Question: I have an object consisting of a 'TFrame', on it a 'TPanel' and on that a 'TImage'. A bitmap is assigned to the 'TImage' containing a piano roll. This frame-object is put on a 'TImage', containing an image that contains a grid. See the image for an example.

Question: Is it possible to make the frame partially transparent, so that the background image containing the grid (on the main form) is vaguely visible? Ideally the amount of transparency can be set by the user. The bitmap is 32 bit deep but experimenting with the alpha channel did not help. The panel is not strictly necessary. It is used to quickly have a border around the object. I could draw that on the image.
A small code example is added. The main unit draws a background with vertical lines. The second unit contains a TFrame and a TImage upon it that draws a horizontal line. What I would like to see is that the vertical lines partially shine thru the TFrame Image.
What I did not specify in my original question: the TFrame is part of a much bigger application and behaves independently. It would help if the transparency issue could be handled by the TFrame itself.
'''
///////////////// Main unit, on mouse click draw lines and plot TFrame
unit Unit1;
interface
uses
Windows, Messages, SysUtils, Variants, Classes, Graphics, Controls, Forms,
Dialogs, ExtCtrls,
Unit2;
type
TForm1 = class(TForm)
Image1: TImage;
procedure Image1MouseUp(Sender: TObject; Button: TMouseButton; Shift: TShiftState; X, Y: Integer);
end;
var
Form1: TForm1;
implementation
{$R *.dfm}
procedure TForm1.Image1MouseUp(Sender: TObject; Button: TMouseButton; Shift: TShiftState; X, Y: Integer);
var background: TBitmap;
f: TFrame2;
i, c: Int32;
begin
background := TBitmap.Create;
background.Height := Image1.Height;
background.Width := Image1.Width;
background.Canvas.Pen.Color := clBlack;
for i := 0 to 10 do
begin
c := i * background.Width div 10;
background.Canvas.MoveTo (c, 0);
background.Canvas.LineTo (c, background.Height);
end;
Image1.Picture.Assign (background);
Application.ProcessMessages;
f := TFrame2.Create (Self);
f.Parent := Self;
f.Top := 10;
f.Left := 10;
f.plot;
end;
end.
///////////////////Unit containing the TFrame
unit Unit2;
interface
uses
Windows, Messages, SysUtils, Variants, Classes, Graphics, Controls, Forms,
Dialogs, ExtCtrls;
type
TFrame2 = class(TFrame)
Image1: TImage;
procedure plot;
end;
implementation
{$R *.dfm}
procedure TFrame2.plot;
var bitmap: TBitmap;
begin
bitmap := TBitmap.Create;
bitmap.Height := Image1.Height;
bitmap.Width := Image1.Width;
bitmap.PixelFormat := pf32Bit;
bitmap.Canvas.MoveTo (0, bitmap.Height div 2);
bitmap.Canvas.LineTo (bitmap.Width, bitmap.Height div 2);
Image1.Picture.Assign (bitmap);
end;
end.
'''
I had hoped for that there would be some message or API call that would result in a solution that the control could make itself partially transparent, like the WMEraseBkGnd message does for complete transparency. In their solutions both Sertac and NGLN both point at with the AlphaBlend function. This function merges two bitmaps and thus requires a knowledge of the background image. Now my TFrame has an extra property: 'BackGround: TImage' that is assigned by the parent control. That gives the desired result (it's sooo professional to see it working :-)
RRUZ points to the Graphics32 library. What I've seen it produces fantastic results, for me the learning curve is too steep.
Thank you all for your help!
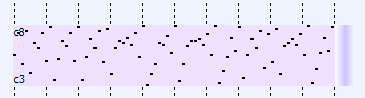
Answer: Here's another solution that copies the background image to the top image and 'AlphaBlend's the bitmap over it while preserving opacity of black dots:
unit1:
'''
unit Unit1;
interface
uses
Windows, Messages, SysUtils, Variants, Classes, Graphics, Controls, Forms,
Dialogs, Unit2, ExtCtrls, ComCtrls, StdCtrls;
type
TForm1 = class(TForm)
Clip_View1: TClip_View;
TrackBar1: TTrackBar;
Label1: TLabel;
procedure TrackBar1Change(Sender: TObject);
procedure FormCreate(Sender: TObject);
end;
var
Form1: TForm1;
implementation
{$R *.dfm}
procedure TForm1.FormCreate(Sender: TObject);
begin
TrackBar1.Min := 0;
TrackBar1.Max := 255;
TrackBar1.Position := 255;
end;
procedure TForm1.TrackBar1Change(Sender: TObject);
begin
Label1.Caption := IntToStr(TrackBar1.Position);
Clip_View1.Transparency := TrackBar1.Position;
end;
end.
'''
unit2:
'''
unit Unit2;
interface
uses
Windows, Messages, SysUtils, Variants, Classes, Graphics, Controls, Forms,
Dialogs, ExtCtrls, StdCtrls;
type
TClip_View = class(TFrame)
Image1: TImage;
Panel1: TPanel;
Image2: TImage;
protected
procedure SetTransparency(Value: Byte);
private
FTopBmp: TBitmap;
FTransparency: Byte;
public
constructor Create(AOwner: TComponent); override;
destructor Destroy; override;
property Transparency: Byte read FTransparency write SetTransparency;
end;
implementation
{$R *.dfm}
{ TClip_View }
constructor TClip_View.Create(AOwner: TComponent);
begin
inherited;
Image1.Left := 0;
Image1.Top := 0;
Image1.Picture.LoadFromFile(ExtractFilePath(Application.ExeName) + '..\..ack.bmp');
Image1.Picture.Bitmap.PixelFormat := pf32bit;
Image1.Width := Image1.Picture.Bitmap.Width;
Image1.Height := Image1.Picture.Bitmap.Height;
FTopBmp := TBitmap.Create;
FTopBmp.LoadFromFile(ExtractFilePath(Application.ExeName) + '..\.. op.bmp');
FTopBmp.PixelFormat := pf32bit;
Image2.SetBounds(1, 1, FTopBmp.Width, FTopBmp.Height);
Panel1.SetBounds(20, 20, Image2.Width + 2, Image2.Height + 2);
Image2.Picture.Bitmap.SetSize(Image2.Width, Image2.Height);
Image2.Picture.Bitmap.Canvas.Draw(0, 0, FTopBmp);
end;
destructor TClip_View.Destroy;
begin
FTopBmp.Free;
inherited;
end;
procedure TClip_View.SetTransparency(Value: Byte);
var
Bmp: TBitmap;
R: TRect;
X, Y: Integer;
Pixel: PRGBQuad;
BlendFunction: TBlendFunction;
begin
if Value <> FTransparency then begin
FTransparency := Value;
R := Image2.BoundsRect;
OffsetRect(R, Panel1.Left, + Panel1.Top);
Image2.Picture.Bitmap.Canvas.CopyRect(Image2.ClientRect,
Image1.Picture.Bitmap.Canvas, R);
Bmp := TBitmap.Create;
Bmp.SetSize(FTopBmp.Width, FTopBmp.Height);
Bmp.PixelFormat := pf32bit;
Bmp.Assign(FTopBmp);
try
for Y := 0 to Bmp.Height - 1 do begin
Pixel := Bmp.ScanLine[Y];
for X := 0 to Bmp.Width - 1 do begin
if (Pixel.rgbBlue <> 0) and (Pixel.rgbGreen <> 0) and
(Pixel.rgbRed <> 0) then begin
Pixel.rgbBlue := MulDiv(Pixel.rgbBlue, Value, $FF);
Pixel.rgbGreen := MulDiv(Pixel.rgbGreen, Value, $FF);
Pixel.rgbRed := MulDiv(Pixel.rgbRed, Value, $FF);
Pixel.rgbReserved := Value;
end else // don't touch black pixels
Pixel.rgbReserved := $FF;
Inc(Pixel);
end;
end;
BlendFunction.BlendOp := AC_SRC_OVER;
BlendFunction.BlendFlags := 0;
BlendFunction.SourceConstantAlpha := 255;
BlendFunction.AlphaFormat := AC_SRC_ALPHA;
AlphaBlend(Image2.Picture.Bitmap.Canvas.Handle,
0, 0, Image2.Picture.Bitmap.Width, Image2.Picture.Bitmap.Height,
Bmp.Canvas.Handle, 0, 0, Bmp.Width, Bmp.Height,
BlendFunction);
finally
Bmp.Free;
end;
end;
end;
end.
'''
At launch time:

Apply transparency: